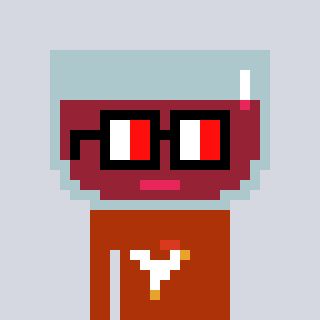
a pixel art character with square glasses with black frames and red eyes, a wine-shaped head and a hotbrown-colored body on a cool background